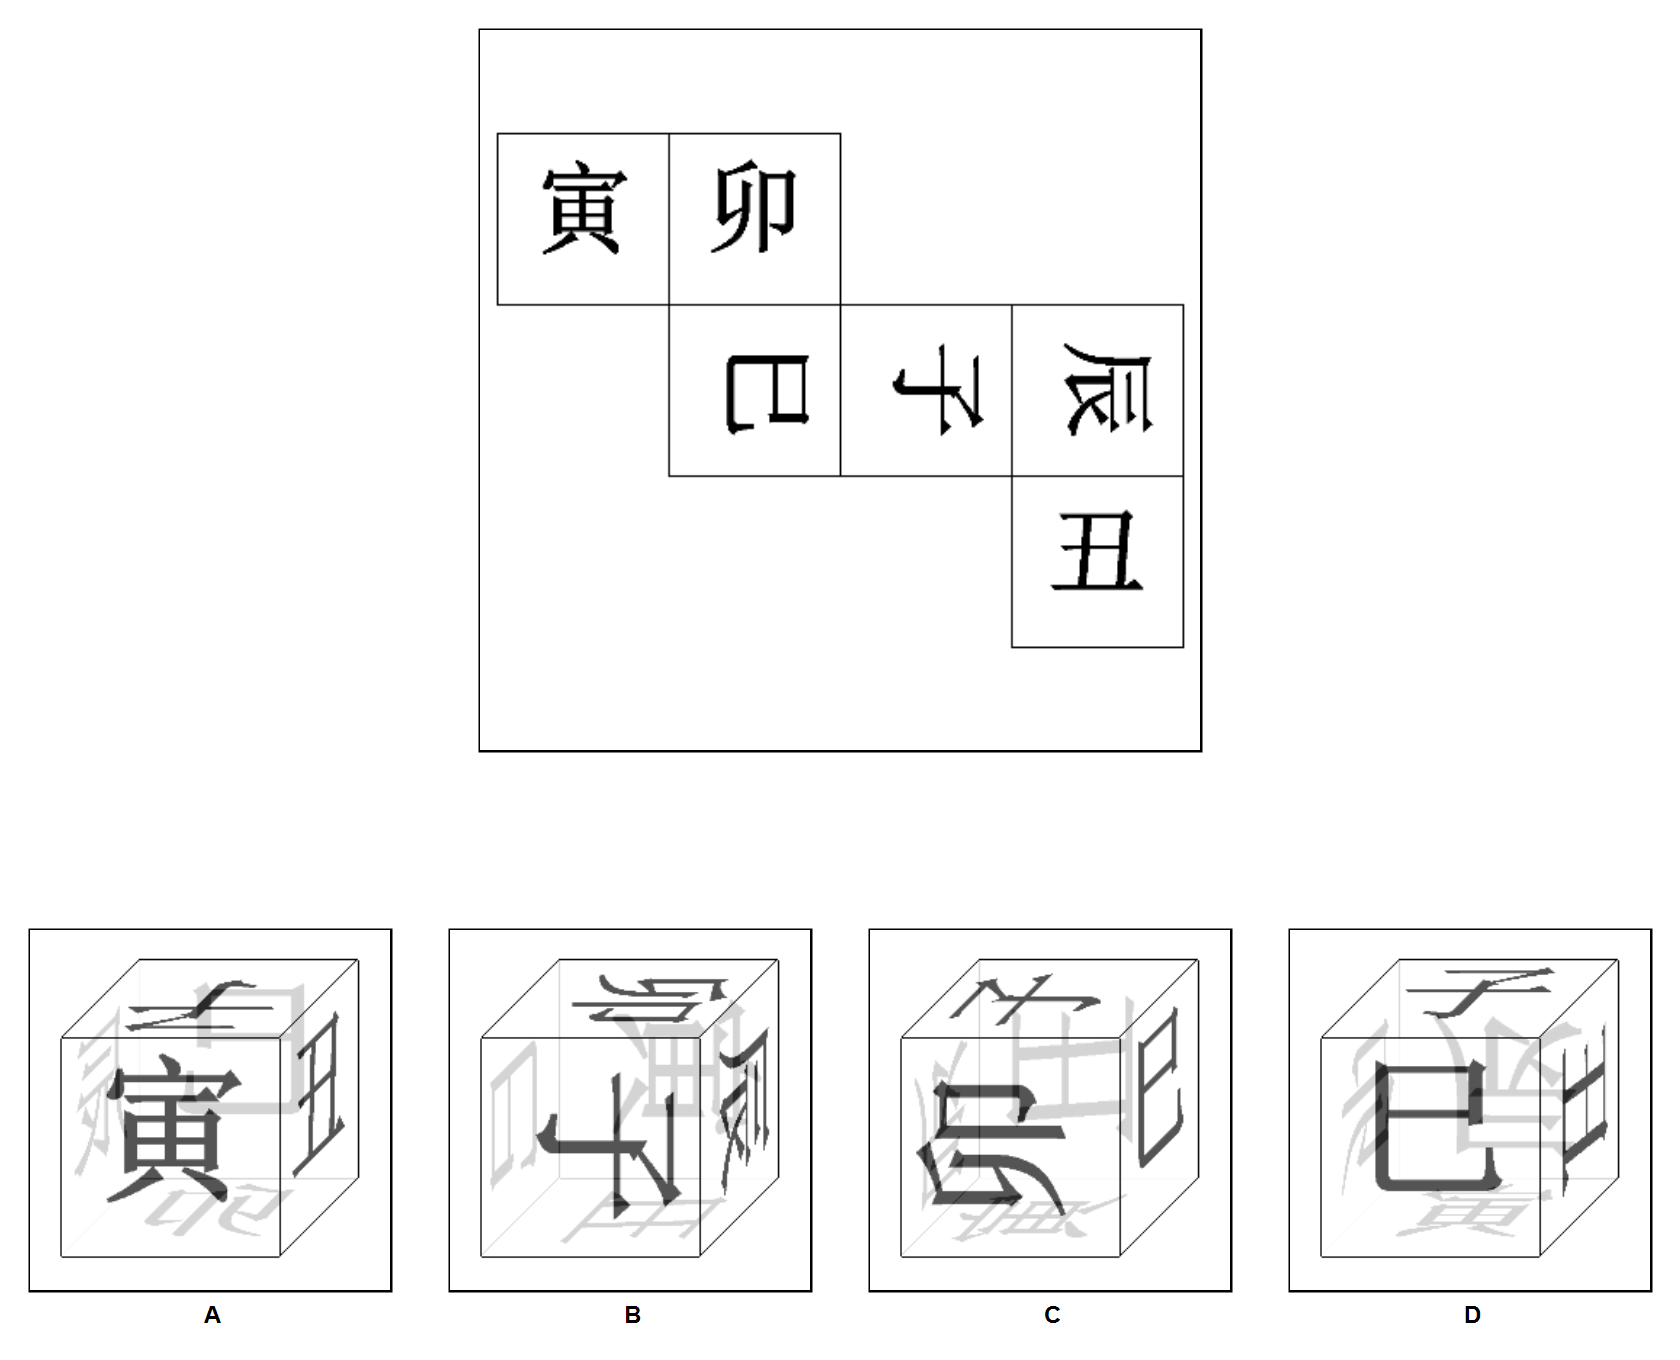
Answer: A